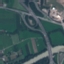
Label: Highway